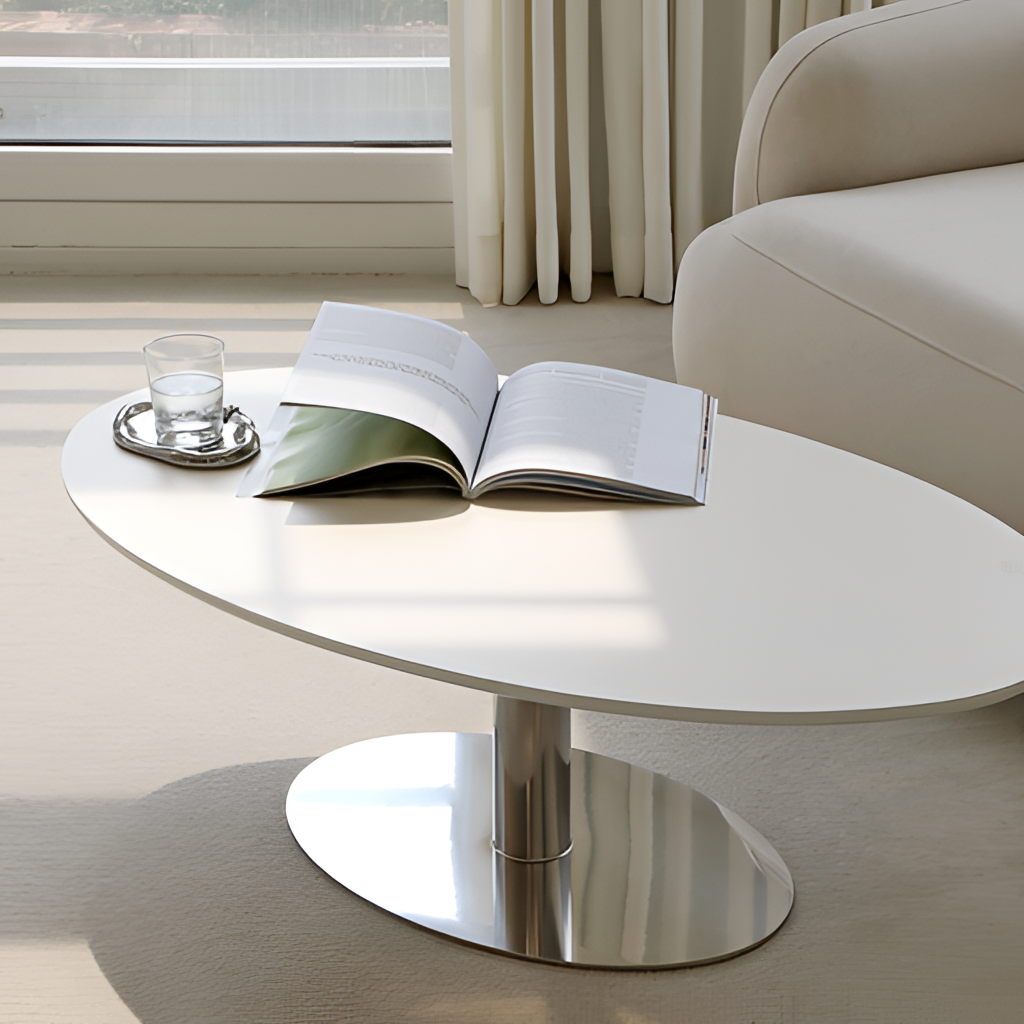
living room, white metal coffee table, fabric wallpaper, with solid pattern, modern, carpet flooring, with solid pattern